Aerial crown-view tile of a tropical tree (Barro Colorado Island, Panama), acquired 20250317:
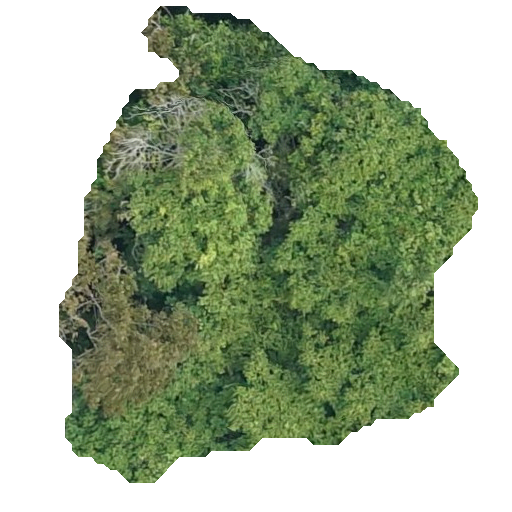
Species: Tachigali panamensis
GBIF accepted scientific name: Tachigali panamensis
Crown area: 205.434 m²